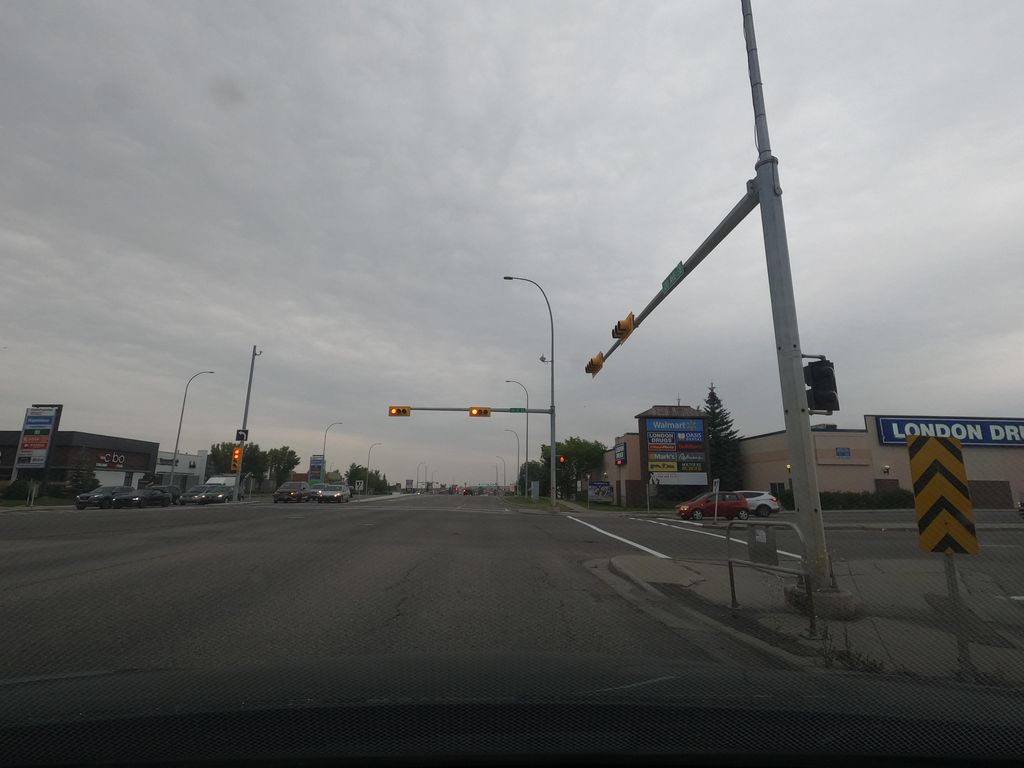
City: calgary